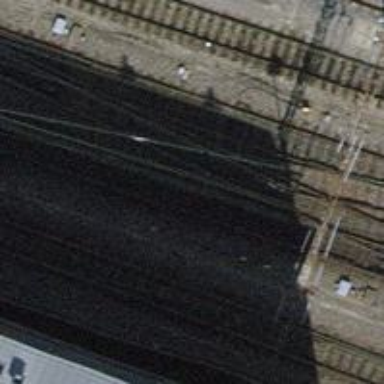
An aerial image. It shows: Single-track railway with electrified contact lines.